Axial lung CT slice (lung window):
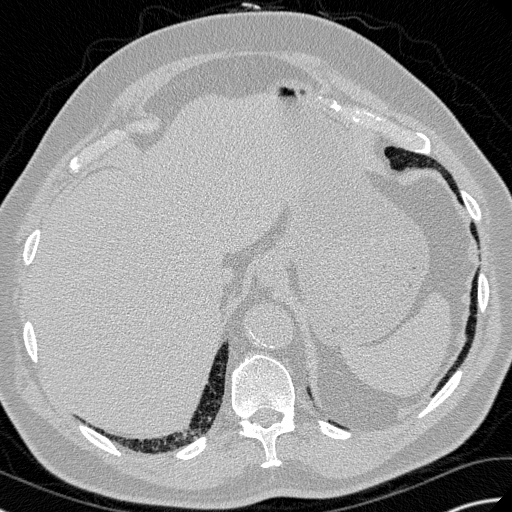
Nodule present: no